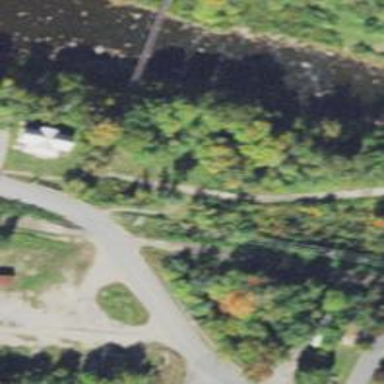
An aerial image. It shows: Path leading to bridge.